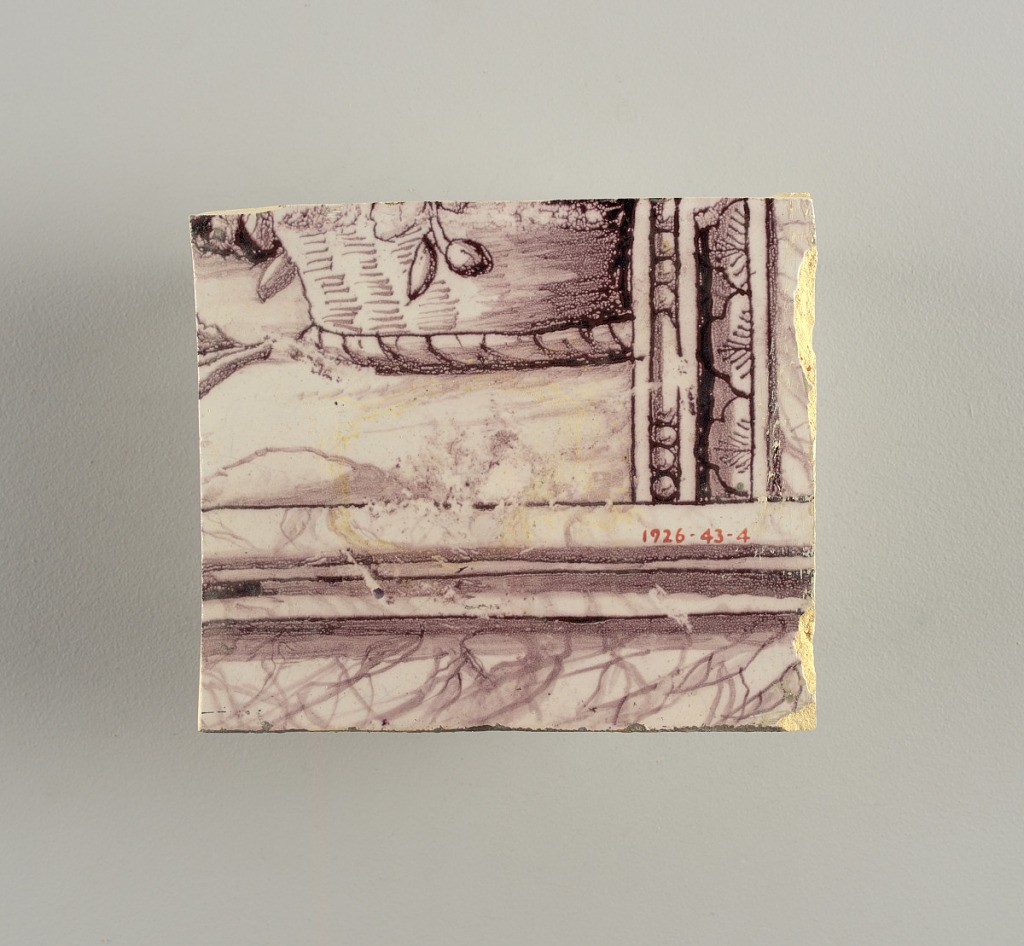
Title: Tile wall facing
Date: ca. 1725
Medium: Tin-glazed earthenware, underglaze
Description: Horizontal rectangle.  Thirty tiles wide and twenty-three tiles high with opening for fireplace eleven tiles wide and ten high.  Foliage arabesques disposed about three vertical axes from which are emphazised by urns at center and right, and at left by the figure of a standing woman carrying an infant on her arm and accompanied by two children.